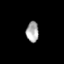
Tissue: skin
Cell type: Epithelial cells
Senescence score: 0.2155
Nuclear area (px): 250
Mean DAPI intensity: 169.08